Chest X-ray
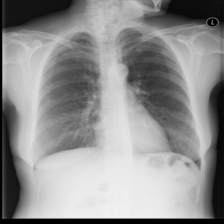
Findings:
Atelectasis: negative
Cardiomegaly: negative
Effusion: negative
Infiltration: positive
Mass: negative
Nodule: negative
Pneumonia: negative
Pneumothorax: negative
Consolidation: negative
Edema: negative
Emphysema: negative
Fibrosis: negative
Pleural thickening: negative
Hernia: negative